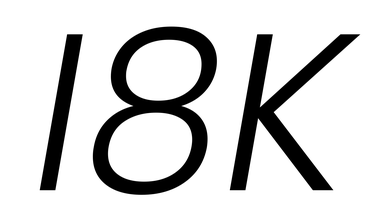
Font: Poppins-LightItalic